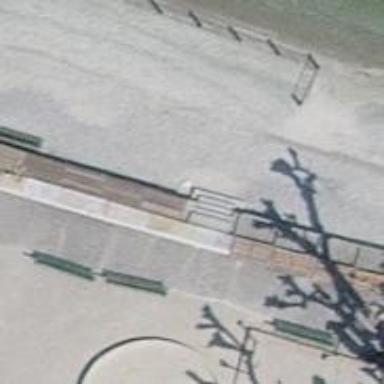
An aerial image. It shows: Concrete steps.